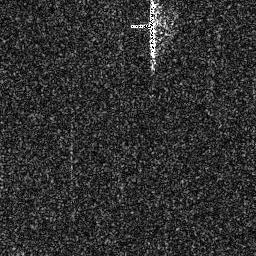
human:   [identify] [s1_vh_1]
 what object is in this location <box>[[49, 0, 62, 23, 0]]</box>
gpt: <ref>1 large ship at the top</ref>